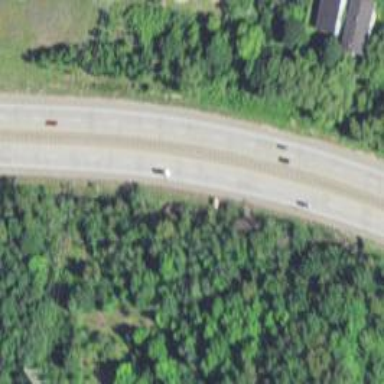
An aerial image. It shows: Trunk highway with expressway features.